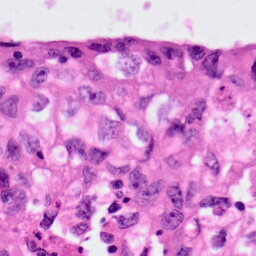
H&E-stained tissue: Lung